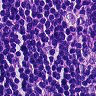
Metastatic tissue present: no